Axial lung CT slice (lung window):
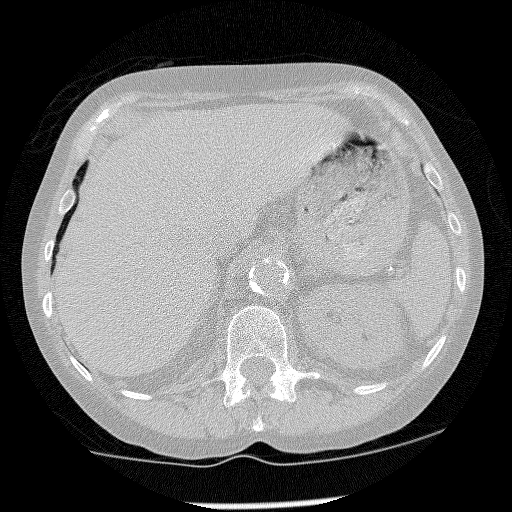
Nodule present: no